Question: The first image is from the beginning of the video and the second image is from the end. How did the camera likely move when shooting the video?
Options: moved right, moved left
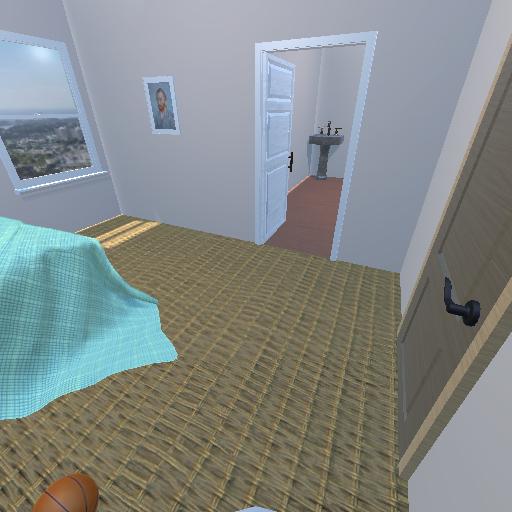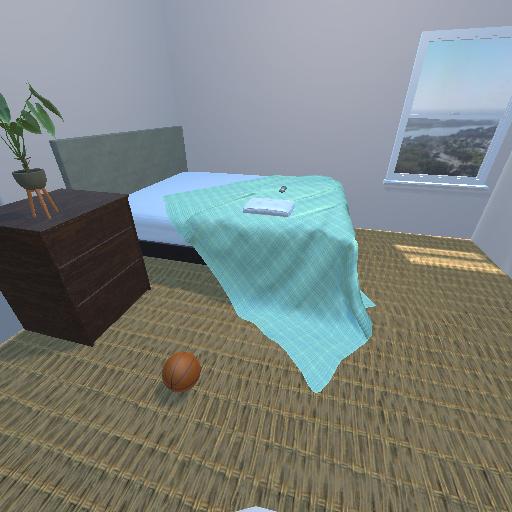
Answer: moved right